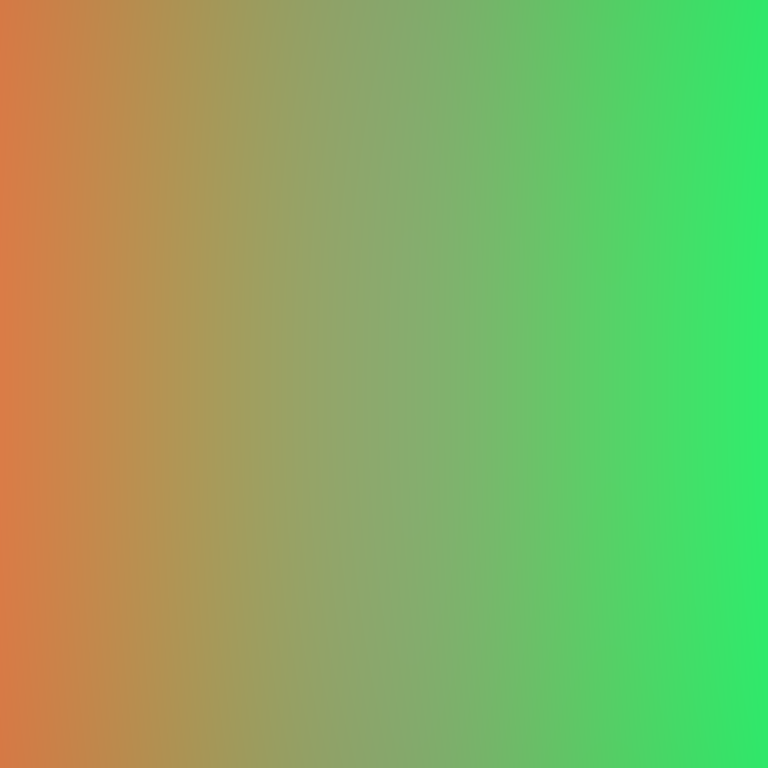
Abstract light effect, smooth gradient from warm orange to bright green, calm atmosphere, soft glow, no room, no furniture, no objects.